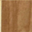
Piece: xx